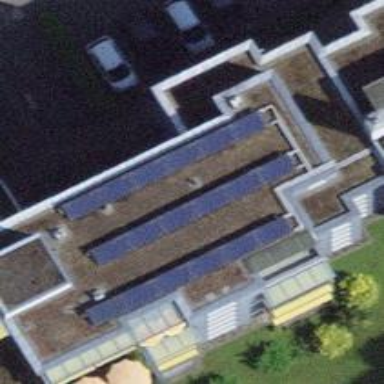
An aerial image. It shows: Solar power generator.